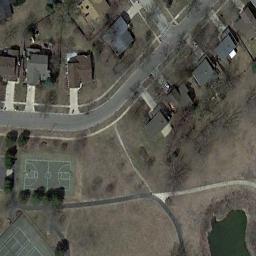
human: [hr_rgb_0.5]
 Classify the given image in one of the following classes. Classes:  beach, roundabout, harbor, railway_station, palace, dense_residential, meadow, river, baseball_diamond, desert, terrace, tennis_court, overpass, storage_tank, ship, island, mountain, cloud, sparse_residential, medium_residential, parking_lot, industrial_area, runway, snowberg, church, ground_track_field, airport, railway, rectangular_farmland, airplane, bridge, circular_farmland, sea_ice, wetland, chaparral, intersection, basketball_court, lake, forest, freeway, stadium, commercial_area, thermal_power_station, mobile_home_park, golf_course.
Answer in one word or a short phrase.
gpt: basketball_court